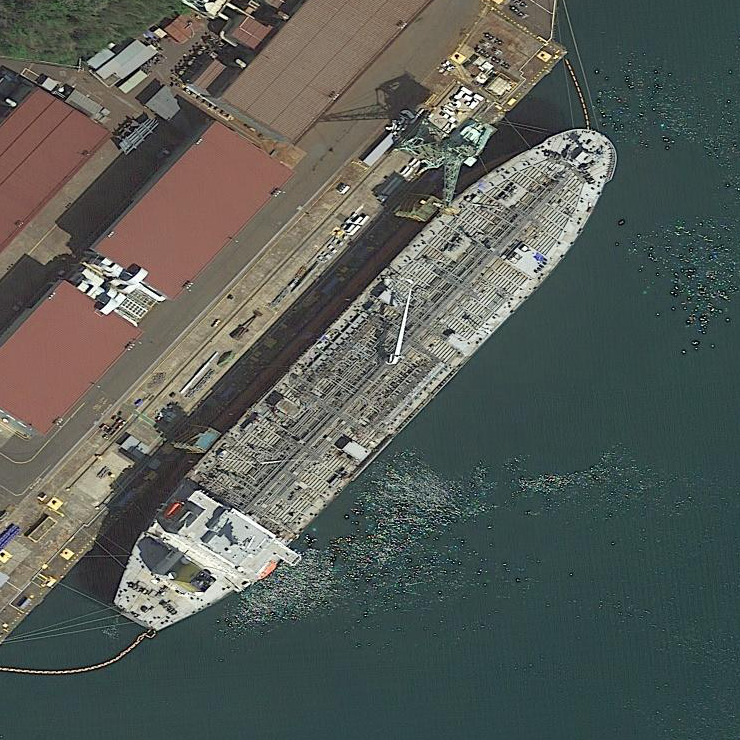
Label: civil